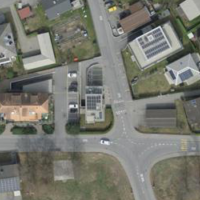
EUNIS habitat code: 54
Species observed at this site:
Parnassia palustris